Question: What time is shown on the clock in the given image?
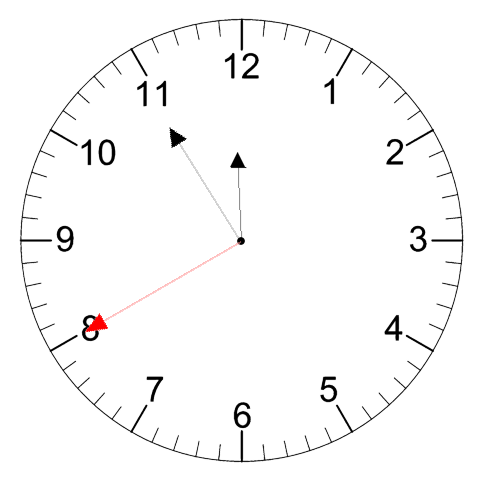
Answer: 11:54:40